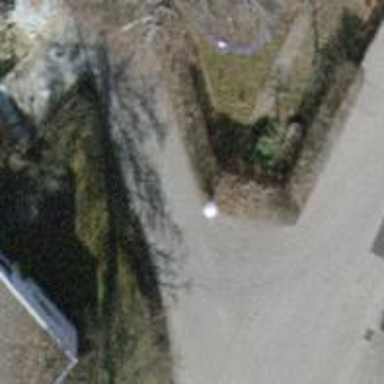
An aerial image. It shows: Hedge barrier.